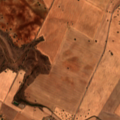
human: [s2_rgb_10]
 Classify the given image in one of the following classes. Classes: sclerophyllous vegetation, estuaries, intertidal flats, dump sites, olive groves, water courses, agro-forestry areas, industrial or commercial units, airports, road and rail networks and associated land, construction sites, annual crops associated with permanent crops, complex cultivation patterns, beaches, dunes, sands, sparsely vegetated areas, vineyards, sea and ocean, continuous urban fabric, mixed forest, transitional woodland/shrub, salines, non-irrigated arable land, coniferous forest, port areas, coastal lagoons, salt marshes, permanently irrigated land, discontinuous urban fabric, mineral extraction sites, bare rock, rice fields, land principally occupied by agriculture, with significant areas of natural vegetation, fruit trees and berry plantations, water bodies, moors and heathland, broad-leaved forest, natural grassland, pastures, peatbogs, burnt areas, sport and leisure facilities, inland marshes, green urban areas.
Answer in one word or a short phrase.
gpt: non-irrigated arable land, complex cultivation patterns, agro-forestry areas, water bodies